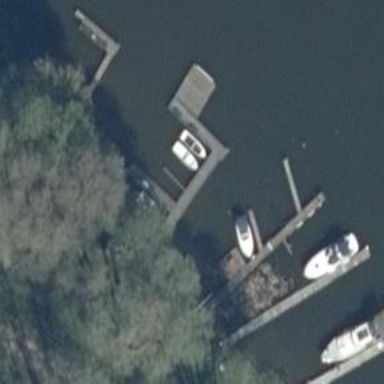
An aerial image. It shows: Man-made pier.